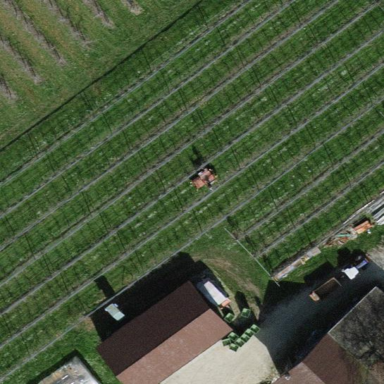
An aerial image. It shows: Vineyard growing grapes.